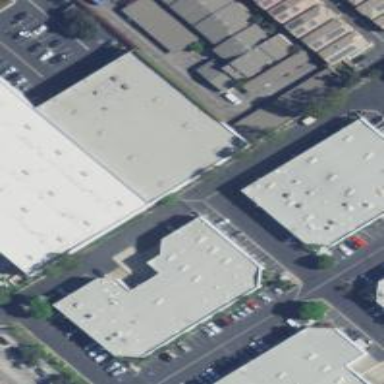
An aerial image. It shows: Warehouse.